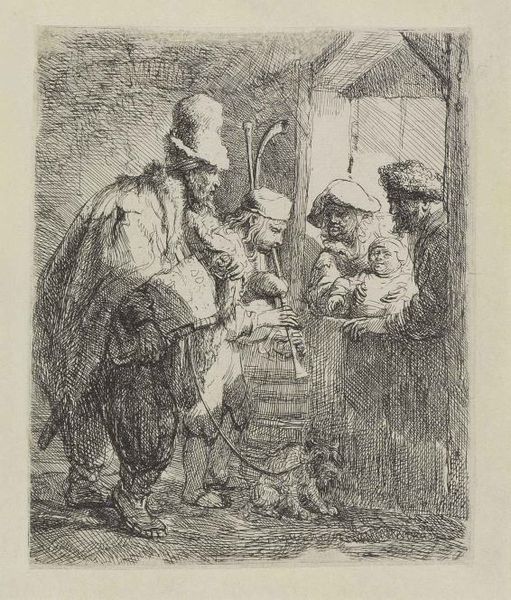
Titel: Die wandernden Musikanten
Künstler: Rembrandt
Standort: Karlsruhe
Institution: Staatliche Kunsthalle Karlsruhe
Schlagwörter: feder, gruppe, kopf, mann, schatten, umhang, weiß, frauen, menschen, abend, fenster, frau, grau, hut, hüte, kopfbedeckungen, licht, männer, nacht, nase, schwarz, skizze, strasse, tür, zeichnung, zimmer, haus, hund, tier, leute, alt, bart, kappe, kappen, mütze, mützen, arm, arme, bibel, rembrandt, bild, horn, instrument, gewand, haare, mantel, stehend, familie, kind, mutter, vater, blatt, musik, musiker, kinder, stock, turm, papier, düster, italien, unterhaltung, zuschauer, leine, giebel, grafik, monochrom, linien, türe, baby, spielen, pfeife, musizieren, goya, bretter, striche, tor, eingang, buch, scheune, seil, druck, schwarzweiss, schraffur, radierung, stich, zeitung, bleistift, treffen, flöte, singen, jesus, ländlich, wanderer, stall, bettler, könige, gaukler, dudelsack, maria, kupferstich, zuhörer, weise, flötenspieler, bitten, musikant, mäner, joseph, betteln, säugling, rembrant, artisten, trompete, schausteller, rembrand, musikinstrumente, musikanten, kreuzschraffur, keine, heilige drei könige, kaltnadelradierung, blasinstrument, hörer, schalmei, maria und josef, strassenmusikanten, trompet, rradierung, d, rattenfänger, musilker, schfaffur, täre